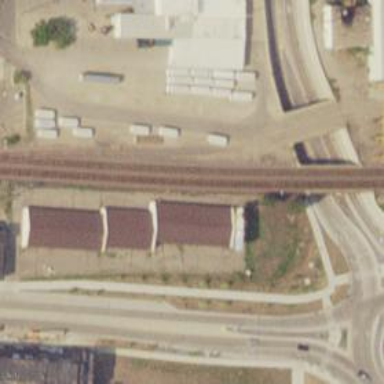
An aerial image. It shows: Railway spur service.